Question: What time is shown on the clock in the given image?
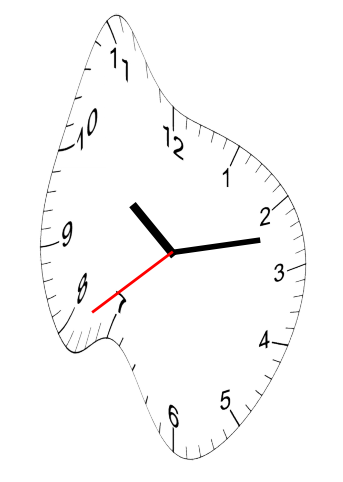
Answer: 10:12:39